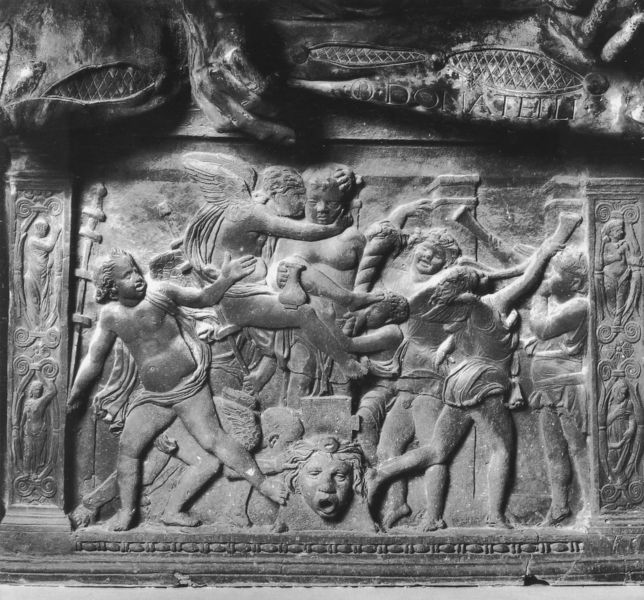
Titel: Judith und Holofernes
Künstler: Donatello
Institution: Florenz, Palazzo Vecchio
Schlagwörter: flügel, körper, stein, haare, tücher, beine, relief, trompeten